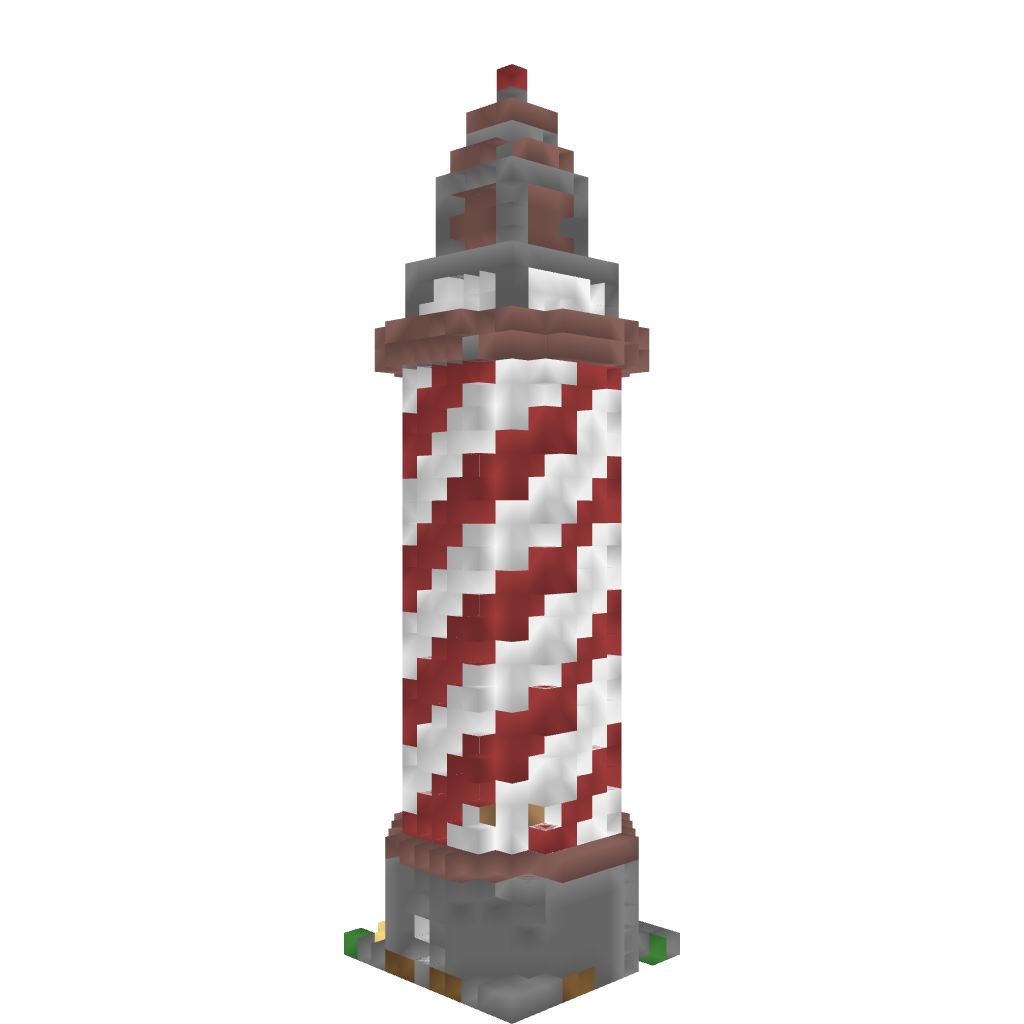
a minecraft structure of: Lighthouse high quality